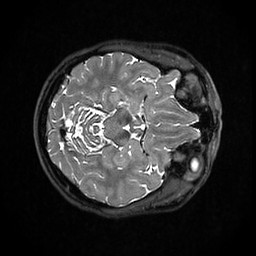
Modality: T2w
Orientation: axial
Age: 49
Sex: female
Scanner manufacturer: ge
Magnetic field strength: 3 T
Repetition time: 3.202 s
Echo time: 0.06568 s